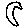
Label: moon